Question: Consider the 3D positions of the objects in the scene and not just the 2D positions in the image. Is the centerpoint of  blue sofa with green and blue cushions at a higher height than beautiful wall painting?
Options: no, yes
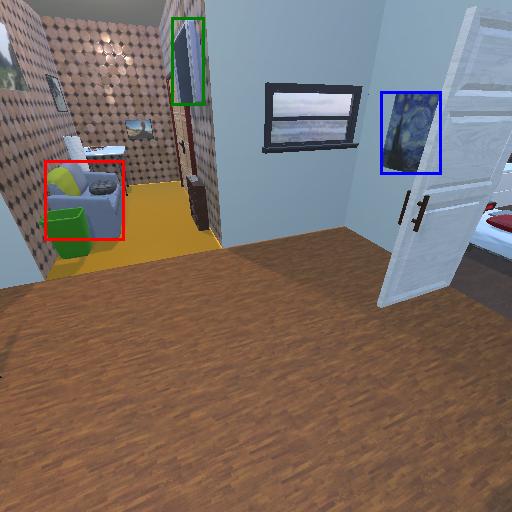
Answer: no